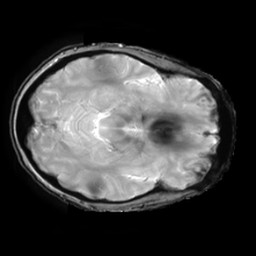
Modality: T2starw
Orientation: axial
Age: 52
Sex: female
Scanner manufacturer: ge
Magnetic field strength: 3 T
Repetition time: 0.65 s
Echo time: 0.02 s